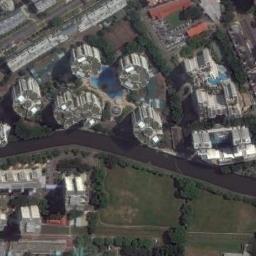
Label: commercial_area